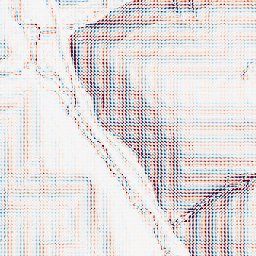
Category: wavelet
Decomposition family: wavelet_biorthogonal
Decomposition parameters: wavelet: bior1.3
level: 2
Upsampling method: sinc_blackman
Upsampling parameters: scale: 8
kernel_size: 8
Upsampling scale: 8